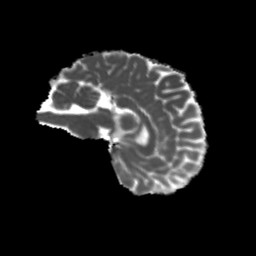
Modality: MD
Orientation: sagittal
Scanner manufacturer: siemens
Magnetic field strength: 3 T
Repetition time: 4 s
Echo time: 0.0594 s